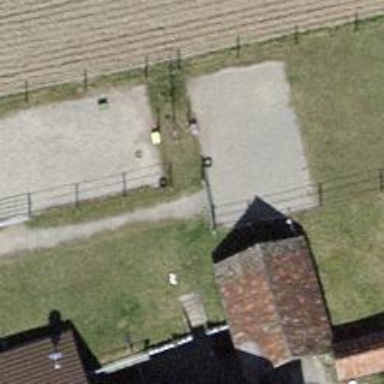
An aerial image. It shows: Equestrian pitch surrounded by fence.